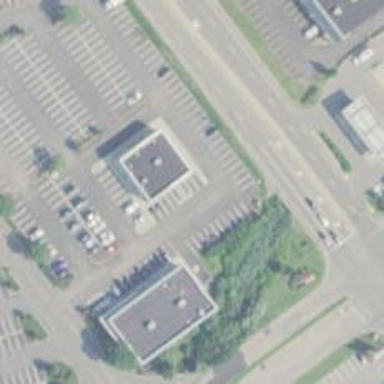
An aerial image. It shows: Parking space.